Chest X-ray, PA view. Patient: 47 years old, sex M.
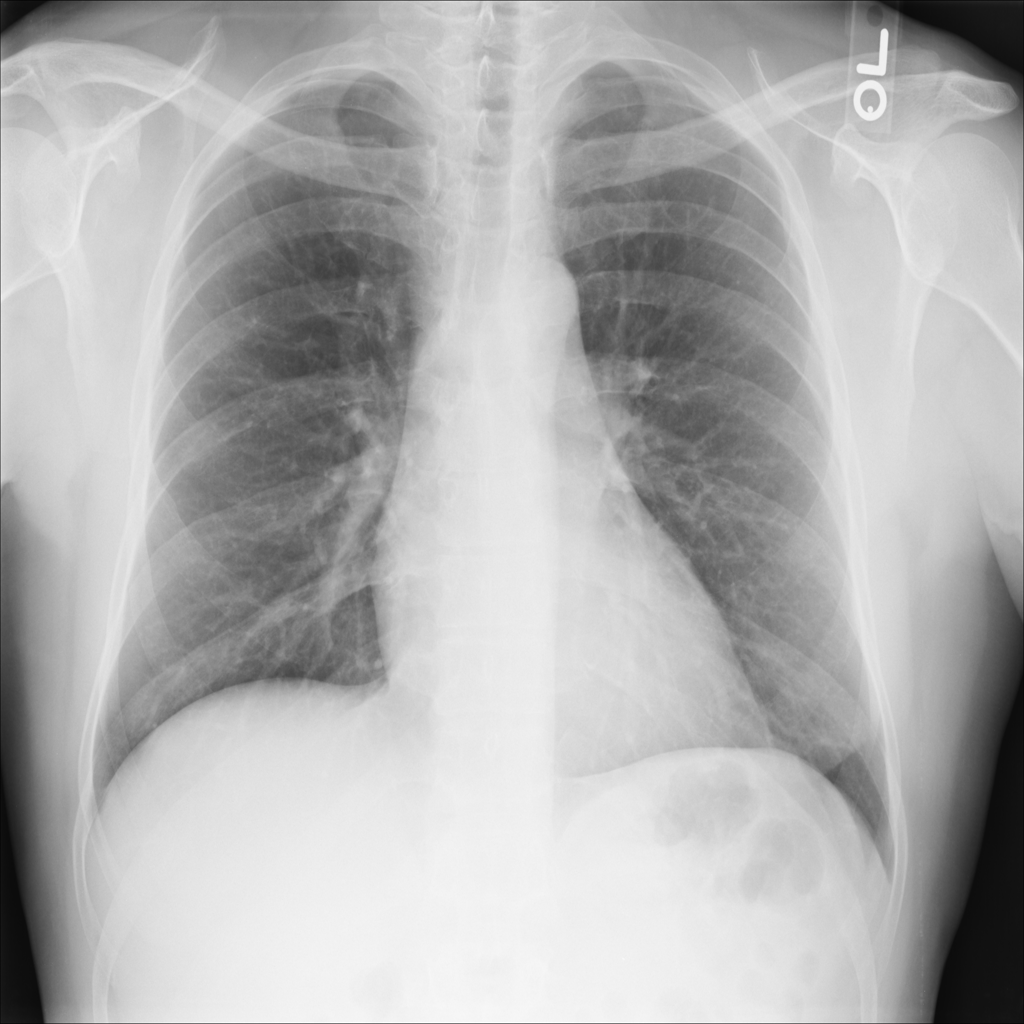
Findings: No Finding